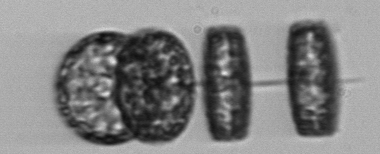
Label: Thalassiosira